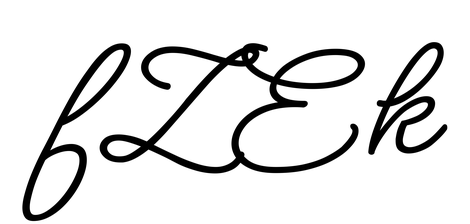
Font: MeowScript-Regular